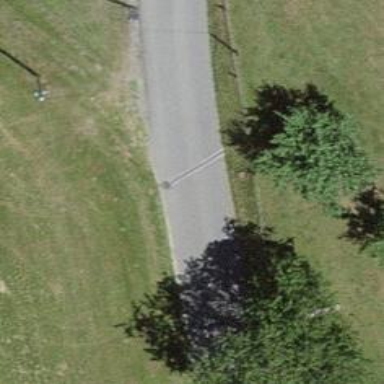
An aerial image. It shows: Unclassified road.